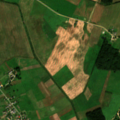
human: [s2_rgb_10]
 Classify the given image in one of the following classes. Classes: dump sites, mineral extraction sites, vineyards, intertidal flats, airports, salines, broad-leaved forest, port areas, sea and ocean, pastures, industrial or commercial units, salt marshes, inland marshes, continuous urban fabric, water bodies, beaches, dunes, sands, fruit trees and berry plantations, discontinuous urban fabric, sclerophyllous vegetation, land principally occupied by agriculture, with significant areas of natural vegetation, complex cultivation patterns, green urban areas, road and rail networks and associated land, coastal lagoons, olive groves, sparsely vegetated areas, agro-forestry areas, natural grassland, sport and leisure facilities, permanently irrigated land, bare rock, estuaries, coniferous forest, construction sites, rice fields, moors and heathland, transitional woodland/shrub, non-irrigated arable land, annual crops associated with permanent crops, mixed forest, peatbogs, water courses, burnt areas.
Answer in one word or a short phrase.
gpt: non-irrigated arable land, pastures, complex cultivation patterns, land principally occupied by agriculture, with significant areas of natural vegetation